一年级 · 计数
下图的桃子个数可以用 “ 0 ” 表示的是（）。
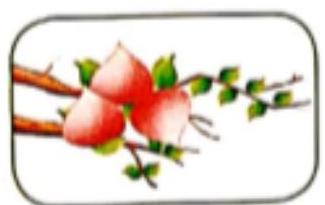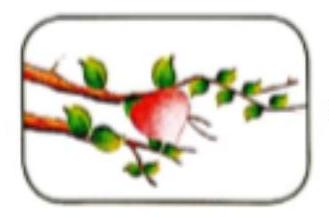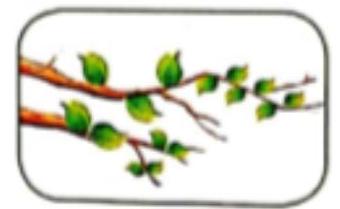
A.

B.

C.

答案: C